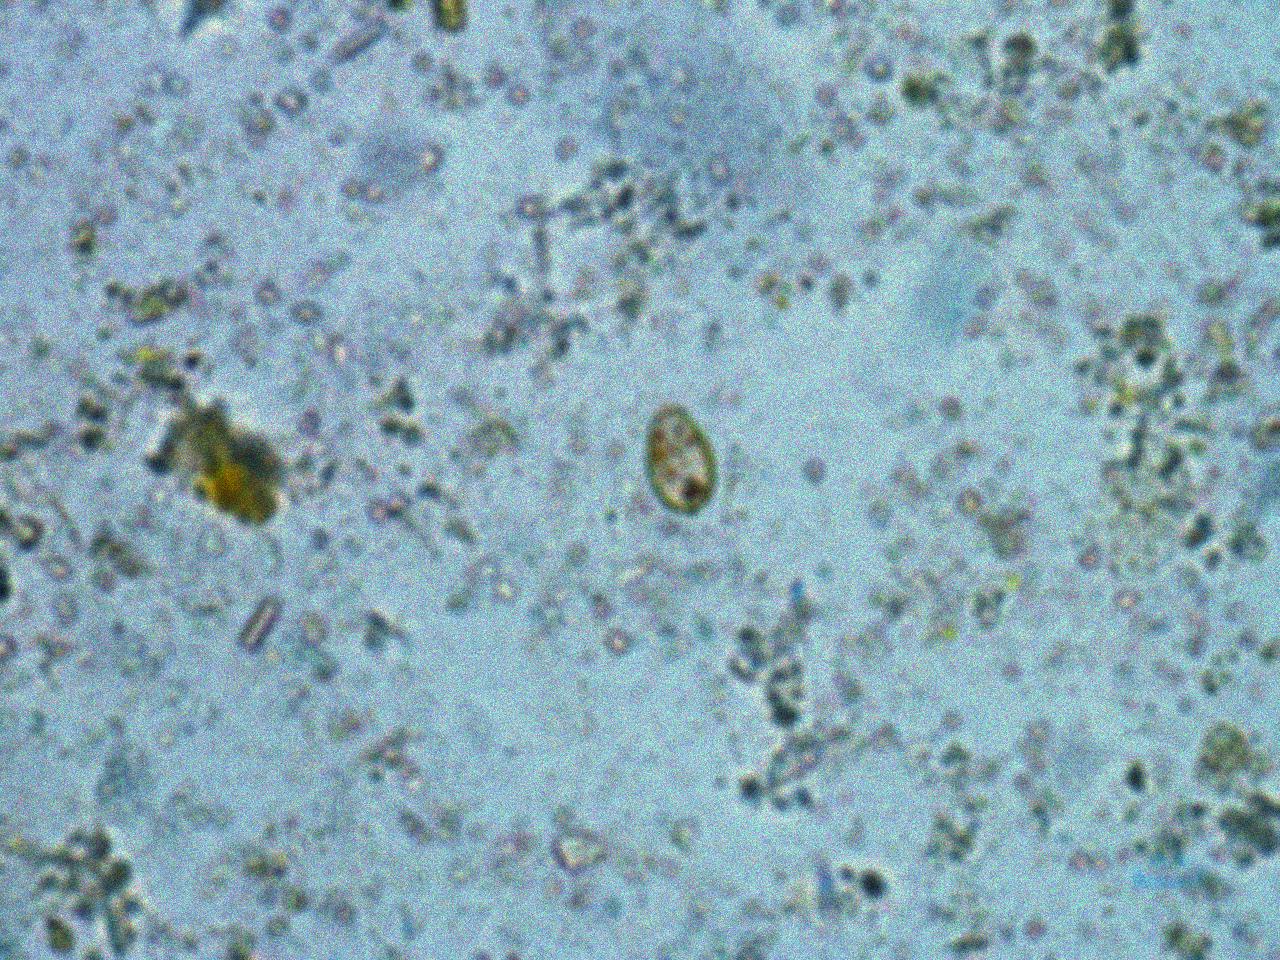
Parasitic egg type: Opisthorchis viverrine